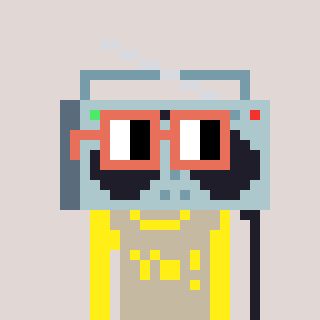
a pixel art character with square orange glasses, a boombox-shaped head and a bege-colored body on a warm background